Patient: sex M, age 71
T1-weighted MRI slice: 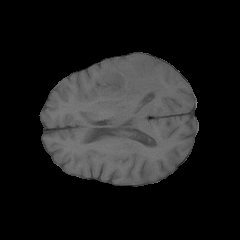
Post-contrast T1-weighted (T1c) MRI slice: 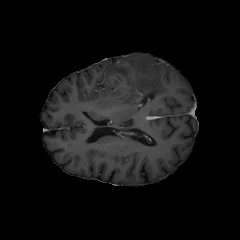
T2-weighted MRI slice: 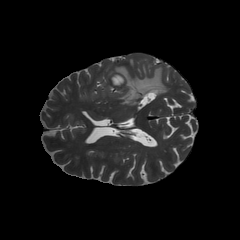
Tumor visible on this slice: yes
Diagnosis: Glioblastoma, IDH-wildtype
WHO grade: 4